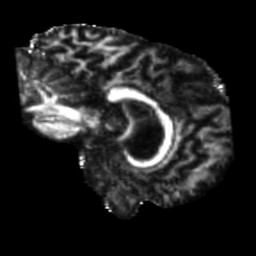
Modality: FA
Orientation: sagittal
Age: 71
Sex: male
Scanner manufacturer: siemens
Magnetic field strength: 3 T
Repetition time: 5.25 s
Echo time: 0.08 s